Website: bh-photo
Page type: customer-info-address
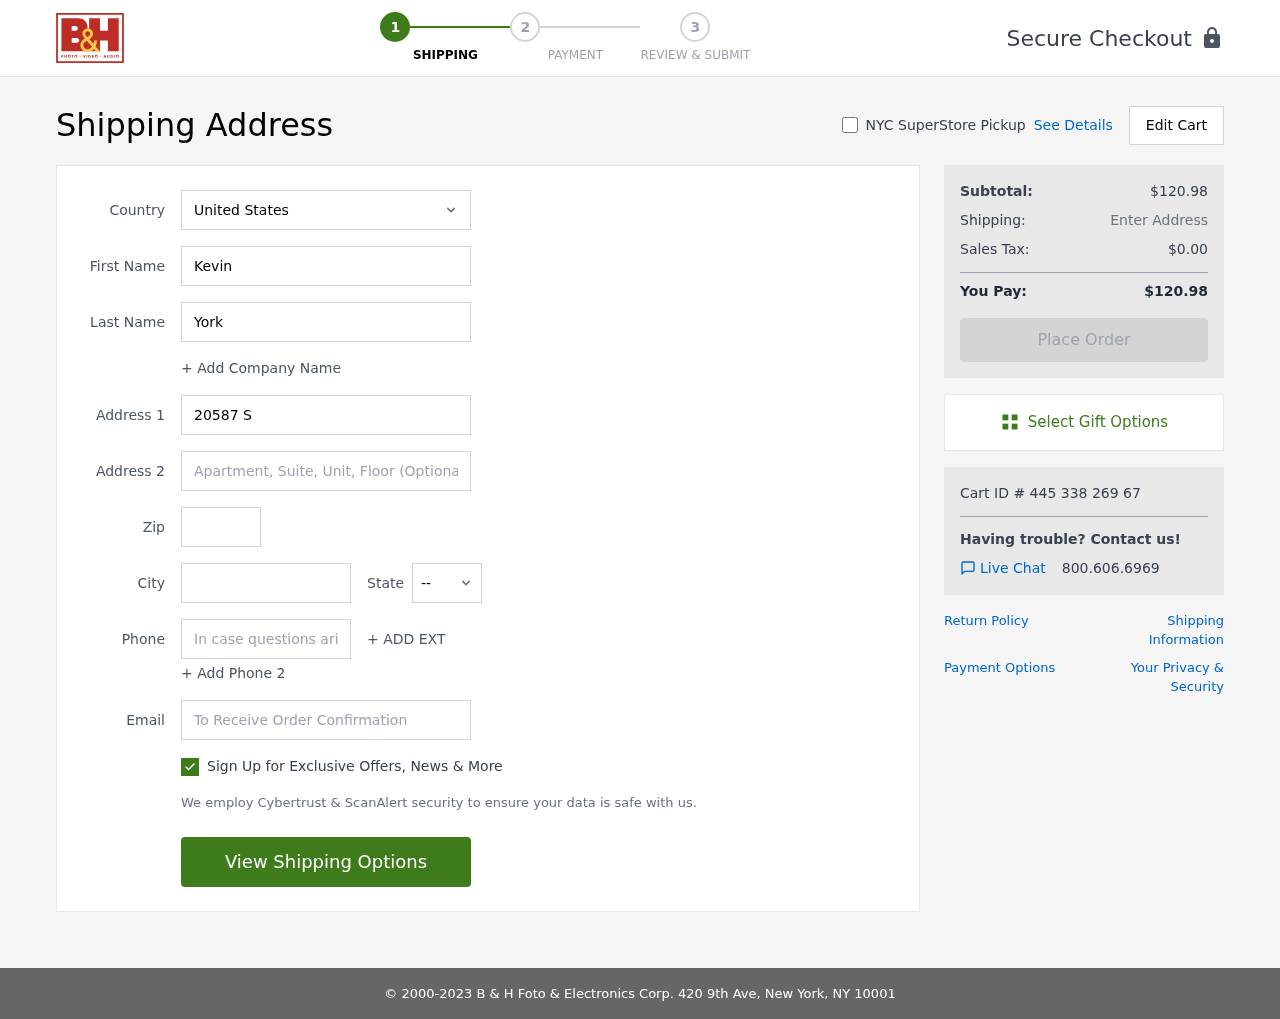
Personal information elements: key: PII_CITY
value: Port Steve
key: PII_COUNTRY
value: United States
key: PII_EMAIL
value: kyork@yahoo.com
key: PII_FIRSTNAME
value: Kevin
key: PII_LASTNAME
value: York
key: PII_PHONE
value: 9326150441
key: PII_POSTCODE
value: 21218
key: PII_STATE_ABBR
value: IL
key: PII_STREET
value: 20587 Sandra Flat
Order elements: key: ORDER_SUBTOTAL
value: $120.98
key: ORDER_TAX
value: $0.00
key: ORDER_TOTAL
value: $120.98
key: ORDER_ID
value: Cart ID # 445 338 269 67